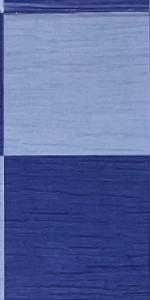
Label: Empty